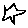
Label: star